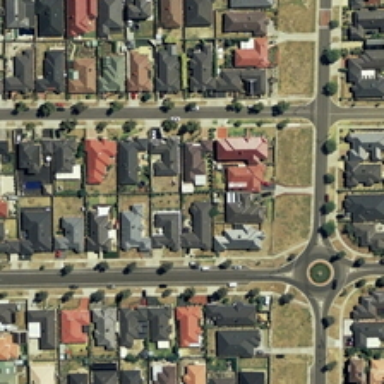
The residential buildings on both sides of the road are neatly arranged .